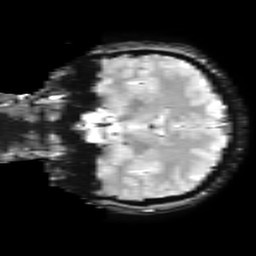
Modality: T2starw
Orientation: coronal
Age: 25
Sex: female
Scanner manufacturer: ge
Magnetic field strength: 3 T
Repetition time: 0.65 s
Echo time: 0.02 s